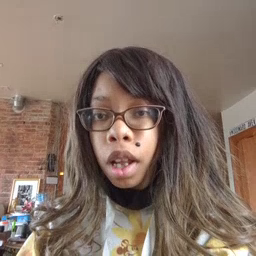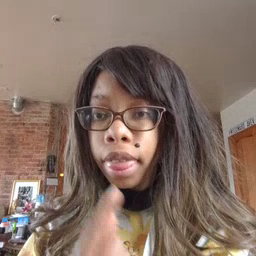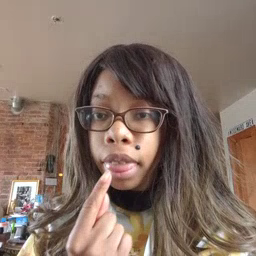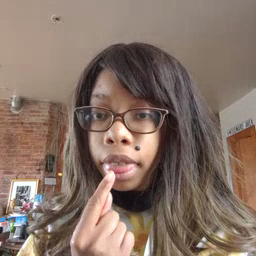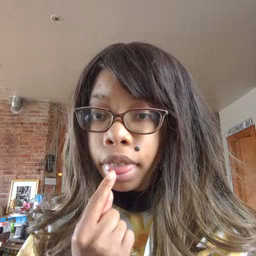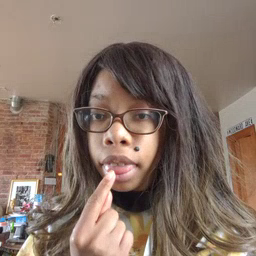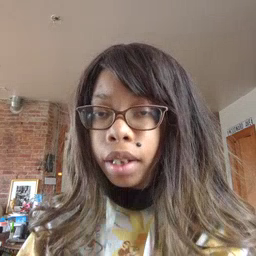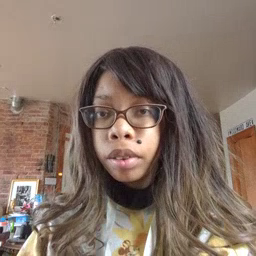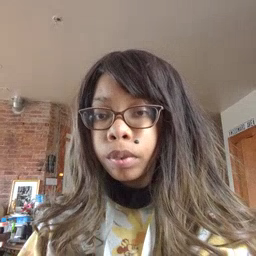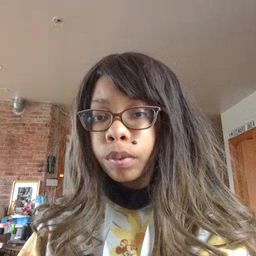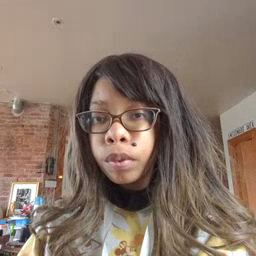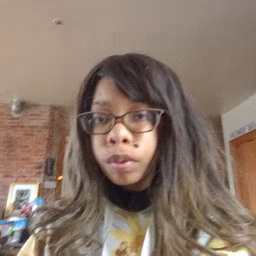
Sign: tongue